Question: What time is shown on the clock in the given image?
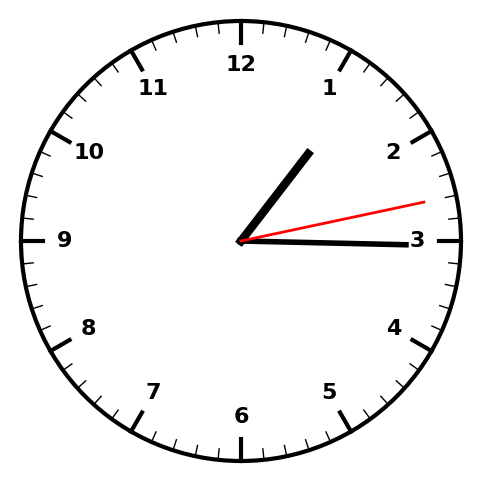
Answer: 01:15:13